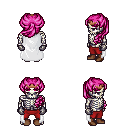
a pixel art fantasy rpg character, male body template, skeleton, white cape, red pants, pink princess hairstyle, bronze tiara, metal gloves, brown shoes, four views (front, back, left, right), 2x2 character sprite sheet, small pixel art, hard edges, no anti-aliasing